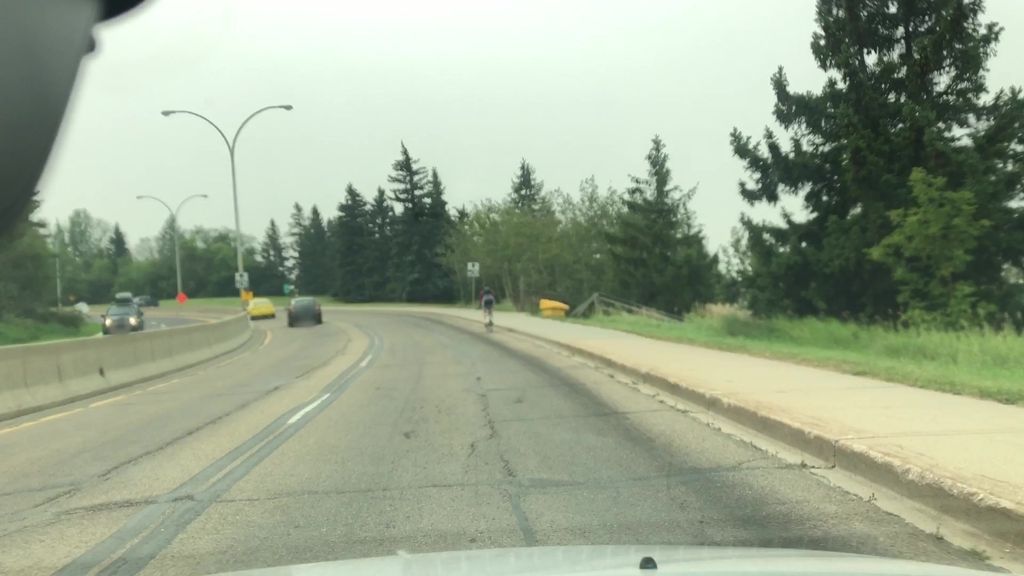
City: edmonton